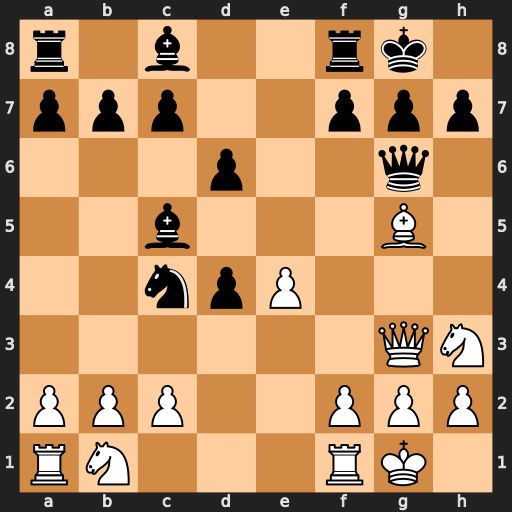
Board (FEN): r1b2rk1/ppp2ppp/3p2q1/2b3B1/2npP3/6QN/PPP2PPP/RN3RK1
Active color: w
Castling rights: -
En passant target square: -
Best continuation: Nf4 Qxe4 Bf6 Qg6 Nxg6